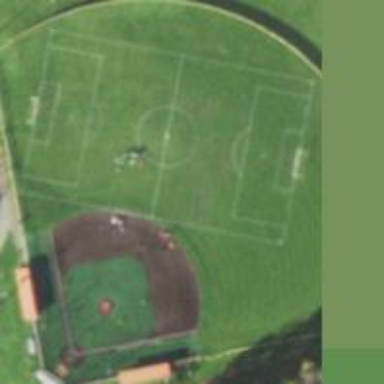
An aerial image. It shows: Baseball pitch for leisure land.